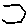
Label: hexagon